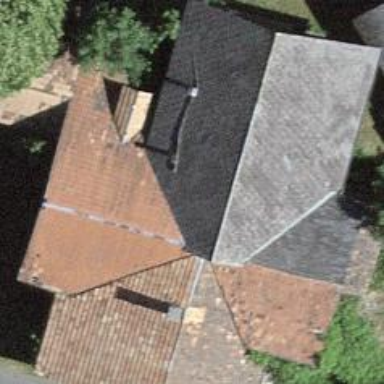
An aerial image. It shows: Farm building.